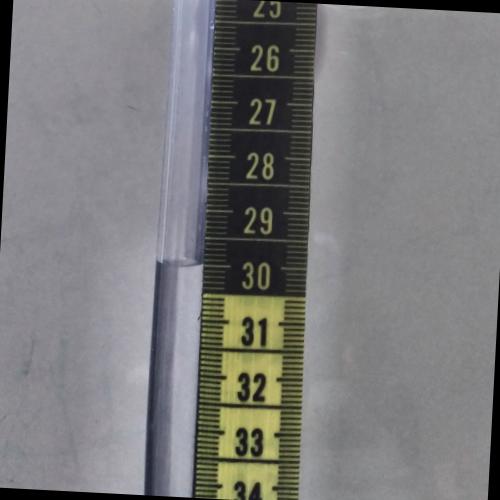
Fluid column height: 30.0 cm